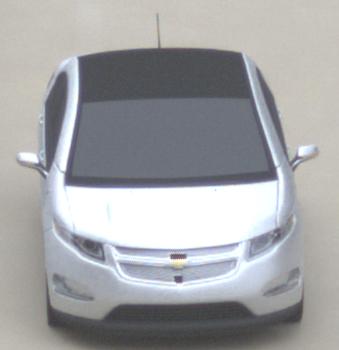
Make: Chevrolet
Model: Volt
Detailed model: Volt
Model produced from: 2011/11
Model produced until: 2014/08
Doors: 5
Color: white
Road condition: dry road
Daytime: midday
Contrast: low contrast